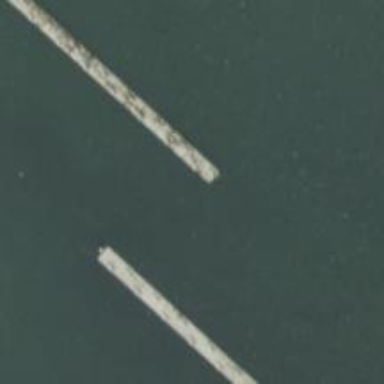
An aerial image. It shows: Breakwater structure.